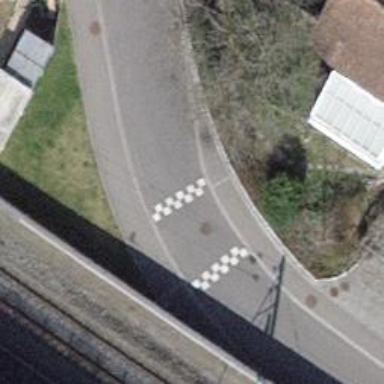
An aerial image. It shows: Marked crossing on footway with traffic-calming table.